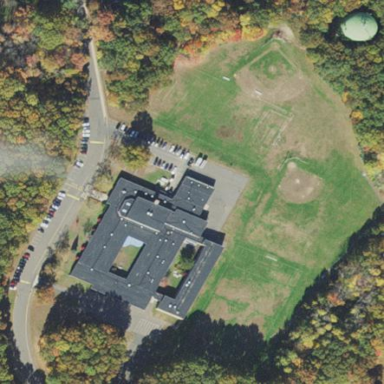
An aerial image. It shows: School.